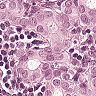
Metastatic tissue present: yes